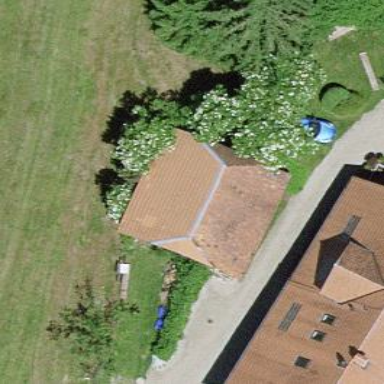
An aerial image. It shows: Barn.